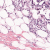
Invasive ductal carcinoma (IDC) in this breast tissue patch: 1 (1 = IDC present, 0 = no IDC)